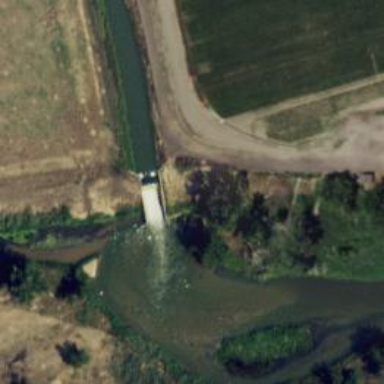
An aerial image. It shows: Flow control waterway.